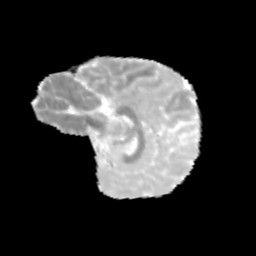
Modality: MD
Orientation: sagittal
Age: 10
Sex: female
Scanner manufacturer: siemens
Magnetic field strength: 3 T
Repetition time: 3.8 s
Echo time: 0.07 s